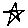
Label: star